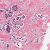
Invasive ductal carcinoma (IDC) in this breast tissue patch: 1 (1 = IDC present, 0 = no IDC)